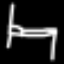
Label: bed